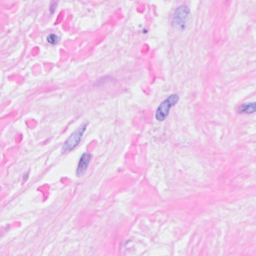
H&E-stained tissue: Breast